Question: Here (link removed) I'm trying to replace the text in an anchor with an image, using the CSS content property. I'm guessing that it's irregular behaviour for Chrome to do what I want it to do, by replacing the text with the image I provide in the CSS code?
Here's the code I use:
'''
<!-- HTML -->
<a href="http://www.pegi.info/en/index/global_id/505/?searchString=Assassin%E2%80%99s+Creed%C2%AE+III&submit=Search#searchresults" class="pegi18">PEGI Rating</a>
<!-- CSS -->
.pegi18 {
content: url("http://example.com/path/path/path/18.png");
width: 50px;
height: 61px;
}
'''
Here's the end result in MSIE 11 and Chrome 32

Why won't the images show in MSIE? I've also done tests on modern.ie.
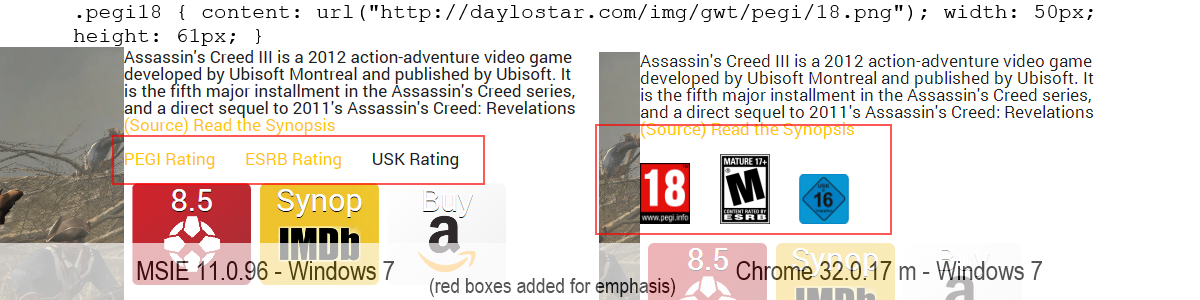
Answer: I agree with GCYrillus, I too think it is bad practice and may not work in all browsers (as your post suggests). If you want to control the picture based on a class try adding a background picture instead of the content property.
'''
.pegi18 {
background: url("http://daylostar.com/img/gwt/pegi/18.png");
width: 50px;
height: 61px;
}
'''